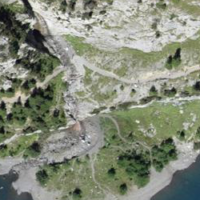
EUNIS habitat code: 48
Species observed at this site:
Laserpitium latifolium
Melitaea diamina
Lysandra coridon
Vincetoxicum hirundinaria
Anthericum ramosum
Hippocrepis comosa